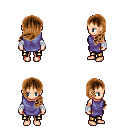
a pixel art fantasy rpg character, female body template, human, light skin, chain tabard jacket, gold greaves, brown left-swept hairstyle, white cloth bandages, four views (front, back, left, right), 2x2 character sprite sheet, small pixel art, hard edges, no anti-aliasing